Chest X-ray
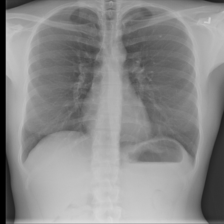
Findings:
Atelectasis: negative
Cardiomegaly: negative
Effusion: negative
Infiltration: negative
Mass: negative
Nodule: positive
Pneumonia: negative
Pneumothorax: negative
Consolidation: negative
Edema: negative
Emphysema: negative
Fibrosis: negative
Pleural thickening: negative
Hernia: negative